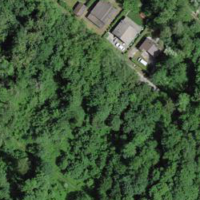
EUNIS habitat code: 45
Species observed at this site:
Prunus padus